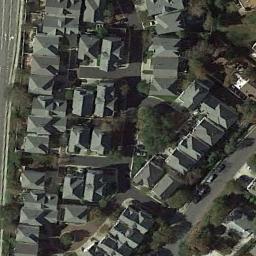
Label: dense_residential